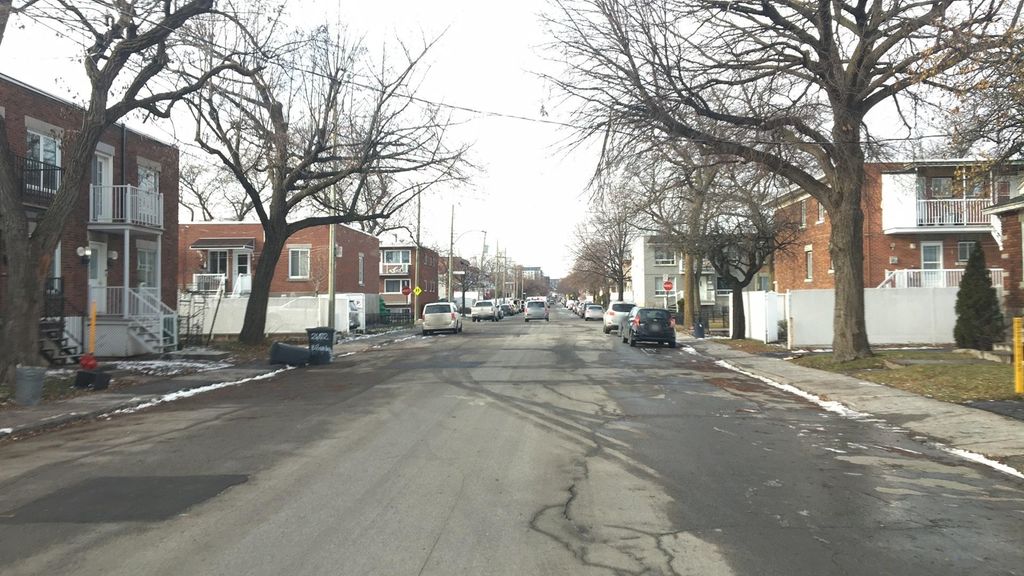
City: montreal